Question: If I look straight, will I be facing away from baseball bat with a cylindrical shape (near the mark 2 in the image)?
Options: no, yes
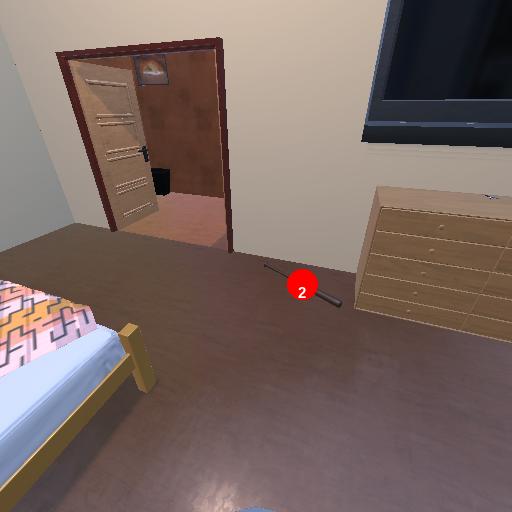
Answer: no